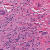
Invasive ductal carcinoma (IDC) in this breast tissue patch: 0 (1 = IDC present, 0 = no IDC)